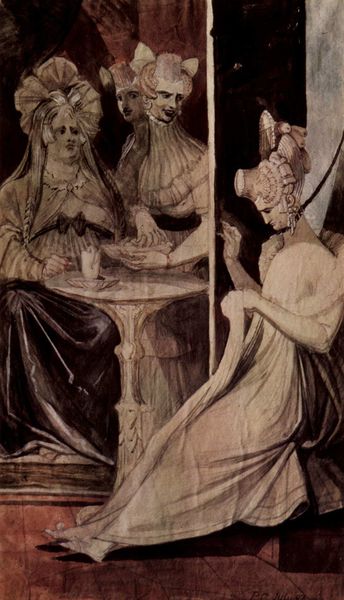
Titel: La débutante
Künstler: Johann Heinrich Füssli
Standort: London
Institution: Tate Gallery
Schlagwörter: dunkel, gemälde, hand, schatten, umhang, weiß, frauen, menschen, ocker, sitzen, braun, cafe, damen, frau, frisur, frisuren, getränk, glas, grau, hut, hüte, kleid, kleider, ohrring, profil, raum, reden, schwarz, stuhl, szene, säule, tisch, zeichnung, zimmer, rot, schal, tuch, gesellschaft, gespräch, haube, mode, rock, schleife, alt, gesichter, wand, blass, gesicht, kragen, schale, spitze, teller, bild, bildnis, innenraum, spiegel, vorhang, boden, gewand, haare, interieur, sitzend, stoff, adel, drei, gewänder, innen, prostituierte, schleifen, theater, rund, perücke, kopfbedeckung, sitz, zwei, beobachten, schuhe, leine, kette, ausdruck, dielen, füsse, grisaille, figuren, beobachter, essen, karikatur, salon, kaffee, handarbeit, nähen, detail, ernst, büste, kerze, tischchen, tasse, sticken, tee, rüschen, teint, dünn, gestalt, becher, vier, katze, dürr, komik, karrikatur, hässlich, kopfputz, hauben, faulheit, kännchen, gebäck, statuen, alptraum, versteinert, marmortisch, dreibein, verstecken, kopfschmuck, grotesk, roben, fratzen, rops, doppel, maskenball, gespenster, füssli, korpulent, loth, huren, starren, klatschen, isch, kakao, versteinerungen, grisaillen, kopfschmuc, beisammensein, janus, loths frau, beocbachter, caféhaustisch, kopfputze, loths frauen, virhang, stickende, xantippen, zweigesicht, starrren